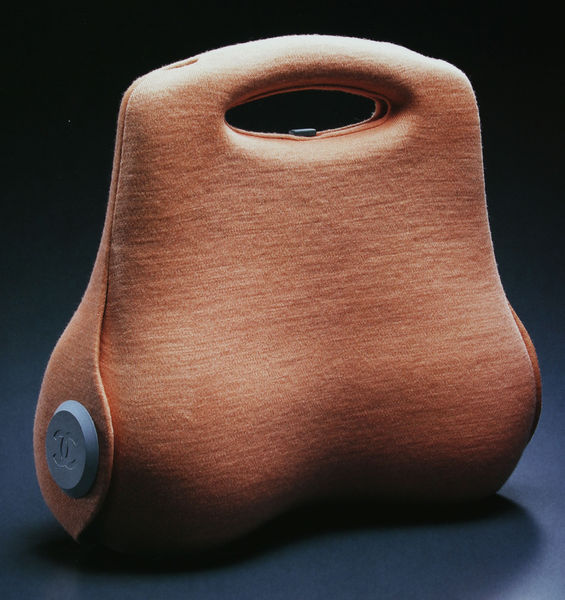
Titel: "2005"-Tasche
Künstler: Karl Lagerfeld
Standort: Kyoto (Japan)
Institution: Kyoto Costume Institute
Schlagwörter: blau, schatten, busen, licht, orange, rot, mode, sessel, stoff, rosa, henkel, hellblau, japan, farbe, formen, auto, bett, plastik, naht, foto, fotografie, photographie, griff, form, tasche, vorderseite, ausstellung, handtasche, struktur, objekt, abgerundet, design, verschluss, funktion, rundformen, stöpsel, trikot, chanel, kopfstütze, jersey, busenform, drehknopf, ersatzteil, nackenstütze